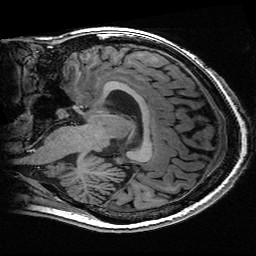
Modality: T1w
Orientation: sagittal
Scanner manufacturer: ge
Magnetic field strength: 3 T
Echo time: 0.00318 s